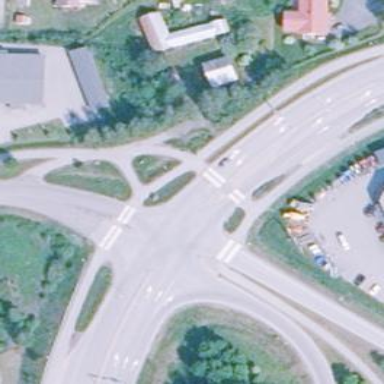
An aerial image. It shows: Uncontrolled crossing on the road.